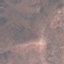
Label: HerbaceousVegetation